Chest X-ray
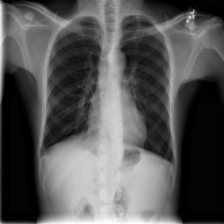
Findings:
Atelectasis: negative
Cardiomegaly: negative
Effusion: negative
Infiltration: negative
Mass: negative
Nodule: negative
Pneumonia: negative
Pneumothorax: negative
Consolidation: negative
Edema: negative
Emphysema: negative
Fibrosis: negative
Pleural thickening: negative
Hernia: negative